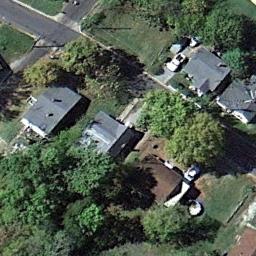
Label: medium_residential